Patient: sex M, age 43
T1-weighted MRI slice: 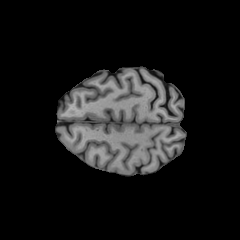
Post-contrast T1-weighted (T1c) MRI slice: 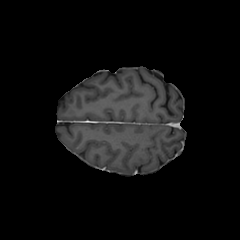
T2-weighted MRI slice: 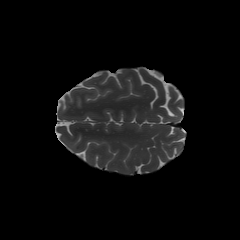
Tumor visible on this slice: no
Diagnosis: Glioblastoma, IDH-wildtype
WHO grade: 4